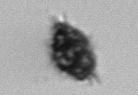
Label: Dictyocha